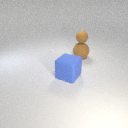
large brown rubber sphere to the right of large blue rubber cube